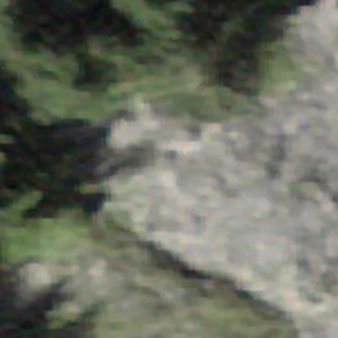
Label: other